Question: I am getting output in the form of 'list' as shown in the image.

Here 'month' is a string, 'year' an int.
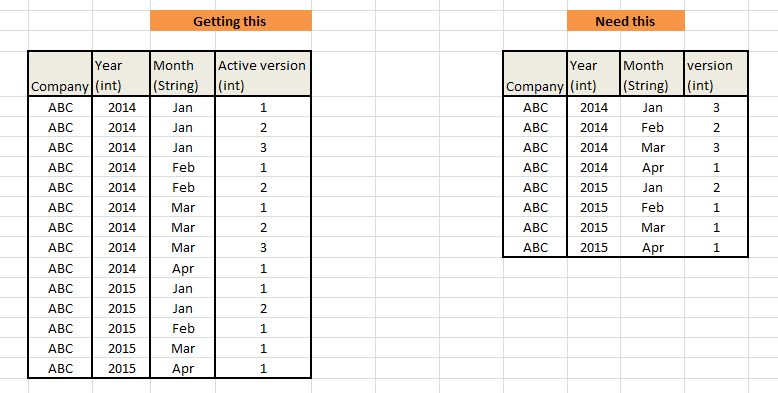
Answer: Say your table name is then
'''
select
Company,
Year,
Month,
Max(ActiveVersion) as ActiveVersion
from
CompanyInfo
Group by
Company,
Year,
Month
'''
'''
var result = from comp in CompanyInfo
group comp by new { comp.Company, comp.Year, comp.Month } into grp
select new {
grp.Key.Company,
grp.Key.Year,
grp.Key.Month,
Version = grp.Max(a => a.ActiveVersion)};
'''
'''
var result = infos.GroupBy(grp => new { grp.Company, grp.Year, grp.Month })
.Select(t => new CompanyInfo()
{
Company = t.Key.Company,
Year = t.Key.Year,
Month = t.Key.Month,
ActiveVersion = t.Max(v => v.ActiveVersion)
}).ToList();
'''